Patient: sex F, age 46
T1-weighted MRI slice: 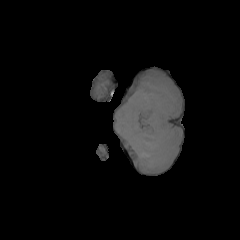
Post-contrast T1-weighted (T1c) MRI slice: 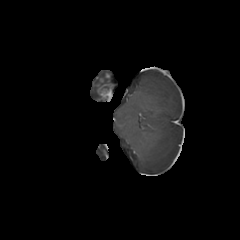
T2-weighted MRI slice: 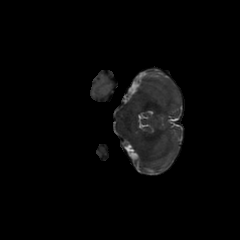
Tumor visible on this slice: yes
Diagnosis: Glioblastoma, IDH-wildtype
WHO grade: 4